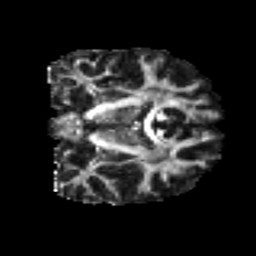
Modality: FA
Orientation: coronal
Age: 31
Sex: male
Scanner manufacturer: ge
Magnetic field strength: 3 T
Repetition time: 7.8 s
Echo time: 0.0606 s